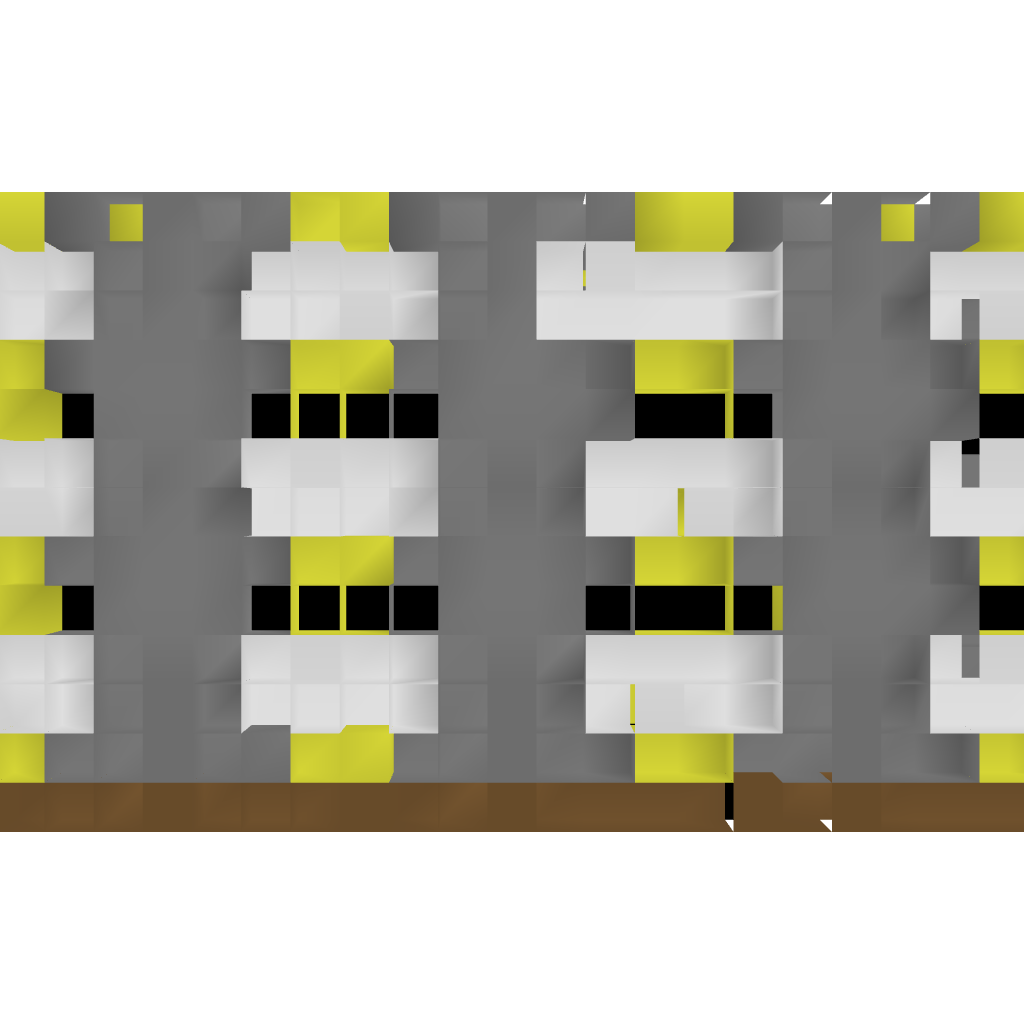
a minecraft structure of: Donator Room cool large yellow building with a few white glass windows ground of 1 block